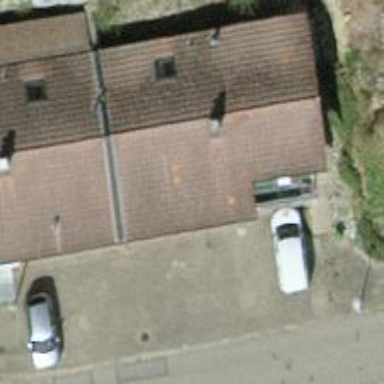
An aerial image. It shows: Semidetached house.